Interaction volume radius: 10 \u00c5
Interaction volume height: 15 \u00c5
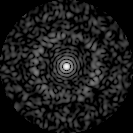
Disorder parameter: 0.8399